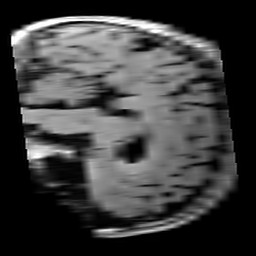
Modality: T1w
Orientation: sagittal
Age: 26
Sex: male
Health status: healthy
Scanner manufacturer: siemens
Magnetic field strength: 3 T
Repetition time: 4.1 s
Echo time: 0.0085 s